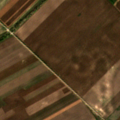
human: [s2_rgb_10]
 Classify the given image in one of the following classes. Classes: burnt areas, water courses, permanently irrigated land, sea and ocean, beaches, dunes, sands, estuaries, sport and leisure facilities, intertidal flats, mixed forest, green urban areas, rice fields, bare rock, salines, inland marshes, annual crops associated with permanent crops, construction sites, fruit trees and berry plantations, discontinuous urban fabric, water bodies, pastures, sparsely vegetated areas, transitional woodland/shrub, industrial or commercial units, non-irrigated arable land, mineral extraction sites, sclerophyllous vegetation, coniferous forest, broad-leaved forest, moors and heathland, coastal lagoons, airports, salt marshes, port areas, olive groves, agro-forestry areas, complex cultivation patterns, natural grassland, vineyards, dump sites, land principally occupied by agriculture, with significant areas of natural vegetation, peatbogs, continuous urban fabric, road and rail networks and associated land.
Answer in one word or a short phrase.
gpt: industrial or commercial units, construction sites, non-irrigated arable land